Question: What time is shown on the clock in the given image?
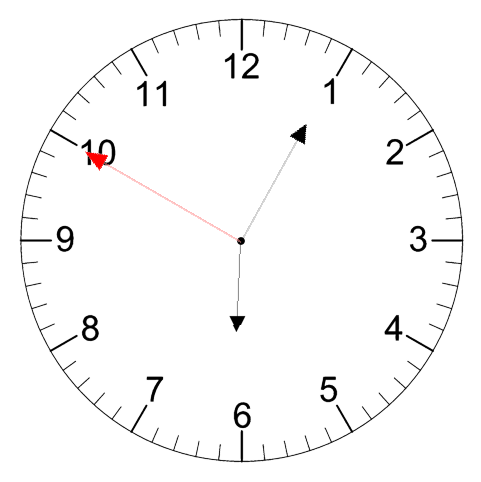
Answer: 06:04:50